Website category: auto
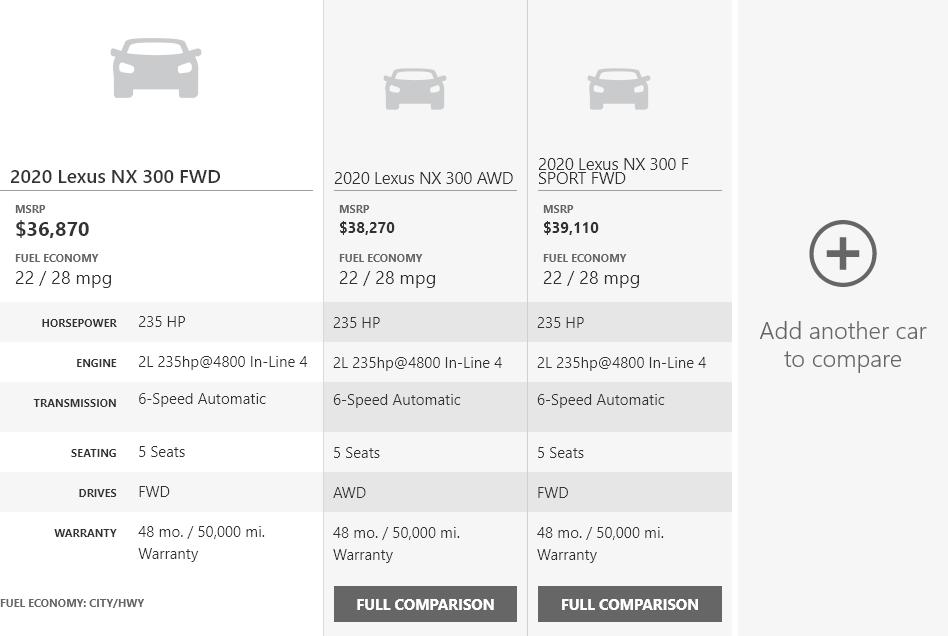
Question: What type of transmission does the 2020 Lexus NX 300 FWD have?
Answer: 6-Speed Automatic

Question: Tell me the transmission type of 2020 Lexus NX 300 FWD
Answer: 6-Speed Automatic

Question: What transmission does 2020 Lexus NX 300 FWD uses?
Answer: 6-Speed Automatic

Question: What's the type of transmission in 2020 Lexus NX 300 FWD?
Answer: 6-Speed Automatic

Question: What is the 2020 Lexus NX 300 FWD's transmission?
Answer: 6-Speed Automatic

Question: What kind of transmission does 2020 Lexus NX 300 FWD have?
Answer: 6-Speed Automatic

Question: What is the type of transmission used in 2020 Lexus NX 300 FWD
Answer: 6-Speed Automatic

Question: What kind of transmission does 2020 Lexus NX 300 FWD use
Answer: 6-Speed Automatic

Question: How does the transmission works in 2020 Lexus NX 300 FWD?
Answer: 6-Speed Automatic

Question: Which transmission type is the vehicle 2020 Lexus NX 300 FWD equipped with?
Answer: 6-Speed Automatic

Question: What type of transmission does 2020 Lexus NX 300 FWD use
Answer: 6-Speed Automatic

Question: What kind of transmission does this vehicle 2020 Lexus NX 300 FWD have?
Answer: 6-Speed Automatic

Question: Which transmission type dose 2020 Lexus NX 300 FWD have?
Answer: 6-Speed Automatic

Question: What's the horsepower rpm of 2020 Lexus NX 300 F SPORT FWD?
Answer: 235 HP

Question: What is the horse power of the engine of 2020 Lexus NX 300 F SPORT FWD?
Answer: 235 HP

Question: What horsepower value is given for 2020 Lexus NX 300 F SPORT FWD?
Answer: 235 HP

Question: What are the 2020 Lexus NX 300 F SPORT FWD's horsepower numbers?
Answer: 235 HP

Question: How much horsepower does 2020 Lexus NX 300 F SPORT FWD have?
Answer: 235 HP

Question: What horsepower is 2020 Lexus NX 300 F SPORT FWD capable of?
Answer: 235 HP

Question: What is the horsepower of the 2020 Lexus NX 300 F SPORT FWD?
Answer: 235 HP

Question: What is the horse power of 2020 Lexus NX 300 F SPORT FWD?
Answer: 235 HP

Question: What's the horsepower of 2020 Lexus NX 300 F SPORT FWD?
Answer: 235 HP

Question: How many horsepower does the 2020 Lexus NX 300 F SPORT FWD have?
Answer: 235 HP

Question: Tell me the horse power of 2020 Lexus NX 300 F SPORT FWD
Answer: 235 HP

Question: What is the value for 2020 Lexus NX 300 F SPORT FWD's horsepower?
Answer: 235 HP

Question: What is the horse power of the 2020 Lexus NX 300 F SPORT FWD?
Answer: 235 HP

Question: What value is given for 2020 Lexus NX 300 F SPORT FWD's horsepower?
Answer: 235 HP

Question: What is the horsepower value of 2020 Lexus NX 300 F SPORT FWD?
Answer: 235 HP

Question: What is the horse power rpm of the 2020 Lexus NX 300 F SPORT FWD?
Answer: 235 HP

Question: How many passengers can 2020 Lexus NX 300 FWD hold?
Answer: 5 Seats

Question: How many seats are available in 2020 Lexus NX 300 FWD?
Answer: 5 Seats

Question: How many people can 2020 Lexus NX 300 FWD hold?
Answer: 5 Seats

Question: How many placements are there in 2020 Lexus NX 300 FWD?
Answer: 5 Seats

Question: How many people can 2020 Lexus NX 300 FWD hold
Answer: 5 Seats

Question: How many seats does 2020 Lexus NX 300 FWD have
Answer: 5 Seats

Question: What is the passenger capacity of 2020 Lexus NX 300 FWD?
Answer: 5 Seats

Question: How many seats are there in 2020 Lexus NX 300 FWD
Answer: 5 Seats

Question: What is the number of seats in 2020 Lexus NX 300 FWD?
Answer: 5 Seats

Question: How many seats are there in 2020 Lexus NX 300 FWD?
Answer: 5 Seats

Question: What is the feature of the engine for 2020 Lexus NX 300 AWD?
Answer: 2L 235hp@4800 In-Line 4

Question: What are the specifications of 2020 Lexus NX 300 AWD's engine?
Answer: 2L 235hp@4800 In-Line 4

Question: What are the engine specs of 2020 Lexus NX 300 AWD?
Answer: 2L 235hp@4800 In-Line 4

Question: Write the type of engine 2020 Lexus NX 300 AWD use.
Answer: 2L 235hp@4800 In-Line 4

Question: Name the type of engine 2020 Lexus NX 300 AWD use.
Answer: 2L 235hp@4800 In-Line 4

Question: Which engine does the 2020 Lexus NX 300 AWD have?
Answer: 2L 235hp@4800 In-Line 4

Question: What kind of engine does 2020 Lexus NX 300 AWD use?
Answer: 2L 235hp@4800 In-Line 4

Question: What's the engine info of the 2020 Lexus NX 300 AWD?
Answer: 2L 235hp@4800 In-Line 4

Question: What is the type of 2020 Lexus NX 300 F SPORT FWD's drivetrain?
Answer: FWD

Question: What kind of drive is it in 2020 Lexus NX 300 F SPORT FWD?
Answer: FWD

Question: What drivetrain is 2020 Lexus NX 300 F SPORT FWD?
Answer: FWD

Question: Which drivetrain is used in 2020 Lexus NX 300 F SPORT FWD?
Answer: FWD

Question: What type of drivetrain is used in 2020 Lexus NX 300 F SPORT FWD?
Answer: FWD

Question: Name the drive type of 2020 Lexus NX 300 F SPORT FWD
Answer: FWD

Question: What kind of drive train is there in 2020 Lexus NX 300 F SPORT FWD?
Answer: FWD

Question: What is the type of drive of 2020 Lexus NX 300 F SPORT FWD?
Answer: FWD

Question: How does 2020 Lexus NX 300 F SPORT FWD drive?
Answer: FWD

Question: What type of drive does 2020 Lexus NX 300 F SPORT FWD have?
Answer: FWD

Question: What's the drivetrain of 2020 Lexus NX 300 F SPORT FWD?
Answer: FWD

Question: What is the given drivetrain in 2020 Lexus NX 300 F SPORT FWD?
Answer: FWD

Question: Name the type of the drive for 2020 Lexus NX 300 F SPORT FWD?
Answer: FWD

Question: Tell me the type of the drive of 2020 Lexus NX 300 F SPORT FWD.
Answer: FWD

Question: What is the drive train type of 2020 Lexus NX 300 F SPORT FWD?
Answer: FWD

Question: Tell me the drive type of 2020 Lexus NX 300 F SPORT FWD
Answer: FWD

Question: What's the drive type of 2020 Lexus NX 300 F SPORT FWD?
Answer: FWD